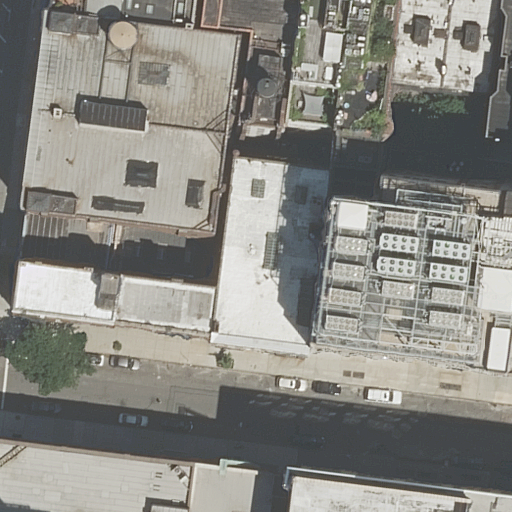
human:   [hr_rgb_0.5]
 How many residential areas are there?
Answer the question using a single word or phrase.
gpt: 1

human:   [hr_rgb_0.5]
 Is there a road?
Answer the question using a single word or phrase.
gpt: yes

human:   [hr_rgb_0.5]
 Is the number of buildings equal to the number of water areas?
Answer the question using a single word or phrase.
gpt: no

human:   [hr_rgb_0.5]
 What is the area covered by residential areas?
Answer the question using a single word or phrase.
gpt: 10612m2

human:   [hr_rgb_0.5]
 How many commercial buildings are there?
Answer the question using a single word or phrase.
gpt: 0

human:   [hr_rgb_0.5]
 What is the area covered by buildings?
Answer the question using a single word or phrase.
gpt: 6834m2

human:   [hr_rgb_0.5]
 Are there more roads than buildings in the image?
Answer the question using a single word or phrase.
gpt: no

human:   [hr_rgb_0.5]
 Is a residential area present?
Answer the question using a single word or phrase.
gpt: yes

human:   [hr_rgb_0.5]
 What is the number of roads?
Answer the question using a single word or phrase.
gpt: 1

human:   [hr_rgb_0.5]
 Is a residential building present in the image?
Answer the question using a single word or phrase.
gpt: yes

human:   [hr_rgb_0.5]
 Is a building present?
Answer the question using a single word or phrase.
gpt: yes

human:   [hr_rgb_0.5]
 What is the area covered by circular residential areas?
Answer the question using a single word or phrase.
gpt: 0m2

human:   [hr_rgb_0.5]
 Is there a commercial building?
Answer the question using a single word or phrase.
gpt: no

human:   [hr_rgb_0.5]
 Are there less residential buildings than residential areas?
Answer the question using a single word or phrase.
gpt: no

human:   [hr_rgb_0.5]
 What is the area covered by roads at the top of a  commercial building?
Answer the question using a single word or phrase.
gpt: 0m2

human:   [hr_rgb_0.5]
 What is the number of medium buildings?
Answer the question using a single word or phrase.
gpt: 9

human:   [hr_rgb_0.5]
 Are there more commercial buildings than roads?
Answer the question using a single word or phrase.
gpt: no

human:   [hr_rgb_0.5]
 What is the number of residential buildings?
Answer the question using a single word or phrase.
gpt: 14

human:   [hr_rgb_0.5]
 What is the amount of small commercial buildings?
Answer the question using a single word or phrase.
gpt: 0

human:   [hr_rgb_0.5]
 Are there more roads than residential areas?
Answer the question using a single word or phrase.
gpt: no

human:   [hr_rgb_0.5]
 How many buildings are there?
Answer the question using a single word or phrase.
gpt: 14

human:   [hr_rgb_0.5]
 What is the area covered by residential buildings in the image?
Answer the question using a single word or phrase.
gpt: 6834m2

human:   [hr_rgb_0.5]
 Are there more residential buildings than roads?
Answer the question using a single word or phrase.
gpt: yes

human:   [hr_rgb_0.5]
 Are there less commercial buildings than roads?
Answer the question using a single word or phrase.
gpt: yes

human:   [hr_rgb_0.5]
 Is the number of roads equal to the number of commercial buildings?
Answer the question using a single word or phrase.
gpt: no

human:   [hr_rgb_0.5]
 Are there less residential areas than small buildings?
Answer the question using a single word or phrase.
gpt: no

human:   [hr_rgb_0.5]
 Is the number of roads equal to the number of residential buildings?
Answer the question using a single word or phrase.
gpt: no

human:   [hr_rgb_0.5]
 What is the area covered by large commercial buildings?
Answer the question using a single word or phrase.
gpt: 0m2

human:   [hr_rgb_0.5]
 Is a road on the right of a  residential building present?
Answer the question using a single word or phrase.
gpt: no

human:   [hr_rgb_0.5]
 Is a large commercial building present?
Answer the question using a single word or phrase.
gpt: no

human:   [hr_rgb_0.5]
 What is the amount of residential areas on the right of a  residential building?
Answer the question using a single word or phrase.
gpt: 0

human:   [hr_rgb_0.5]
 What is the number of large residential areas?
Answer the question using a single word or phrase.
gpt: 1

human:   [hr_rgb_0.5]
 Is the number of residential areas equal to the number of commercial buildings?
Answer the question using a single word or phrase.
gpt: no

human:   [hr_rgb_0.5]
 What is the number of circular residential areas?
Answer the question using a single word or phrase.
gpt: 0

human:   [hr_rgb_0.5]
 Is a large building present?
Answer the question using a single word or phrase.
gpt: yes

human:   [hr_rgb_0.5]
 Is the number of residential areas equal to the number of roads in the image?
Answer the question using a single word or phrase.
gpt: yes

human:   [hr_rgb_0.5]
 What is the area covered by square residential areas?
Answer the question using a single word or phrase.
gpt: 0m2

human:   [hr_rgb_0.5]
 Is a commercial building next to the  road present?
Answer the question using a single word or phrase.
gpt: no

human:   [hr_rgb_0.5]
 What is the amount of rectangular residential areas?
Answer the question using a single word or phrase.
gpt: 1

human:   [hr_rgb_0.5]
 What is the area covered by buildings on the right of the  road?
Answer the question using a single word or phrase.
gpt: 2671m2

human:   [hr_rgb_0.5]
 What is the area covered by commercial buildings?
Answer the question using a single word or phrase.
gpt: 0m2

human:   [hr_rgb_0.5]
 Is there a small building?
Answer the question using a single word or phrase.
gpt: yes

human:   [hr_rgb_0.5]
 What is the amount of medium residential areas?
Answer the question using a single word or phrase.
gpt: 0

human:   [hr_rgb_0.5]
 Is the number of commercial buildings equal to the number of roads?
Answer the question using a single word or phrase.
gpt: no

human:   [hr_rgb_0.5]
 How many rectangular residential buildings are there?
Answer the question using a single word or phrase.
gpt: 10

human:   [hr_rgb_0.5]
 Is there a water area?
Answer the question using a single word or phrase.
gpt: no

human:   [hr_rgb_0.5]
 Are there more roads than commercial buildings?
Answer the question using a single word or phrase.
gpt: yes

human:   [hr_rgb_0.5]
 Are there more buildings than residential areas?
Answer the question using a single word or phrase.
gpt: yes

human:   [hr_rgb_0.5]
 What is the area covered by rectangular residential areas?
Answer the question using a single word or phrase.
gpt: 10612m2

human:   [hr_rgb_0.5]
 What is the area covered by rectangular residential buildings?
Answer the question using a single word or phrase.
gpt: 5077m2

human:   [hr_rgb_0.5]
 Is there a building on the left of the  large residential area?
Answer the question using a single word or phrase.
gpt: no

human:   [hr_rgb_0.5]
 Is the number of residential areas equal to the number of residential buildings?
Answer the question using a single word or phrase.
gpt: no

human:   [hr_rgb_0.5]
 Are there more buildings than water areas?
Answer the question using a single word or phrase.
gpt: yes

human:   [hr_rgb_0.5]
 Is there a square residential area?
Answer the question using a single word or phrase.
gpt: no

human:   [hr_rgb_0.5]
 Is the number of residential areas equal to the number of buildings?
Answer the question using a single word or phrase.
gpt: no

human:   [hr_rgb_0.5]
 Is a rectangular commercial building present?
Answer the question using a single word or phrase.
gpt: no

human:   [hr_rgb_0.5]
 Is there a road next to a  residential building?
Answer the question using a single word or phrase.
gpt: yes

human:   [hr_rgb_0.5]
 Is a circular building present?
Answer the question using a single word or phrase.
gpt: no

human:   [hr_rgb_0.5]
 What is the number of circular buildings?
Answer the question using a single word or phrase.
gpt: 0

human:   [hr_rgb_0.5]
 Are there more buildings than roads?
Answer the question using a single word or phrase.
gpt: yes

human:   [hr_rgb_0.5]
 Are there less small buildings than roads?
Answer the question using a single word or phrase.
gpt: no

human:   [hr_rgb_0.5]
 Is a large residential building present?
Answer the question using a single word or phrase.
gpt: yes

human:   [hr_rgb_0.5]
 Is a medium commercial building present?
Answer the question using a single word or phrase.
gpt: no

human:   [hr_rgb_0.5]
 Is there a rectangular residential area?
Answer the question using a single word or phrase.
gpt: yes